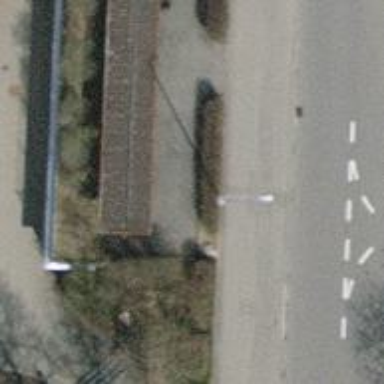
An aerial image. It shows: Sidewalk.